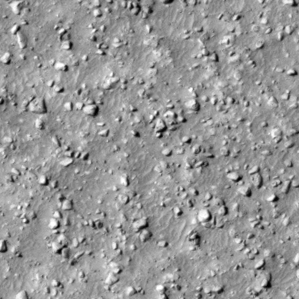
Label: non_frost